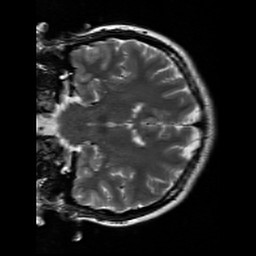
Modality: T2w
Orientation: coronal
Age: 19
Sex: female
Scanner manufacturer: siemens
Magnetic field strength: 3 T
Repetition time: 7 s
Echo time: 0.09 s